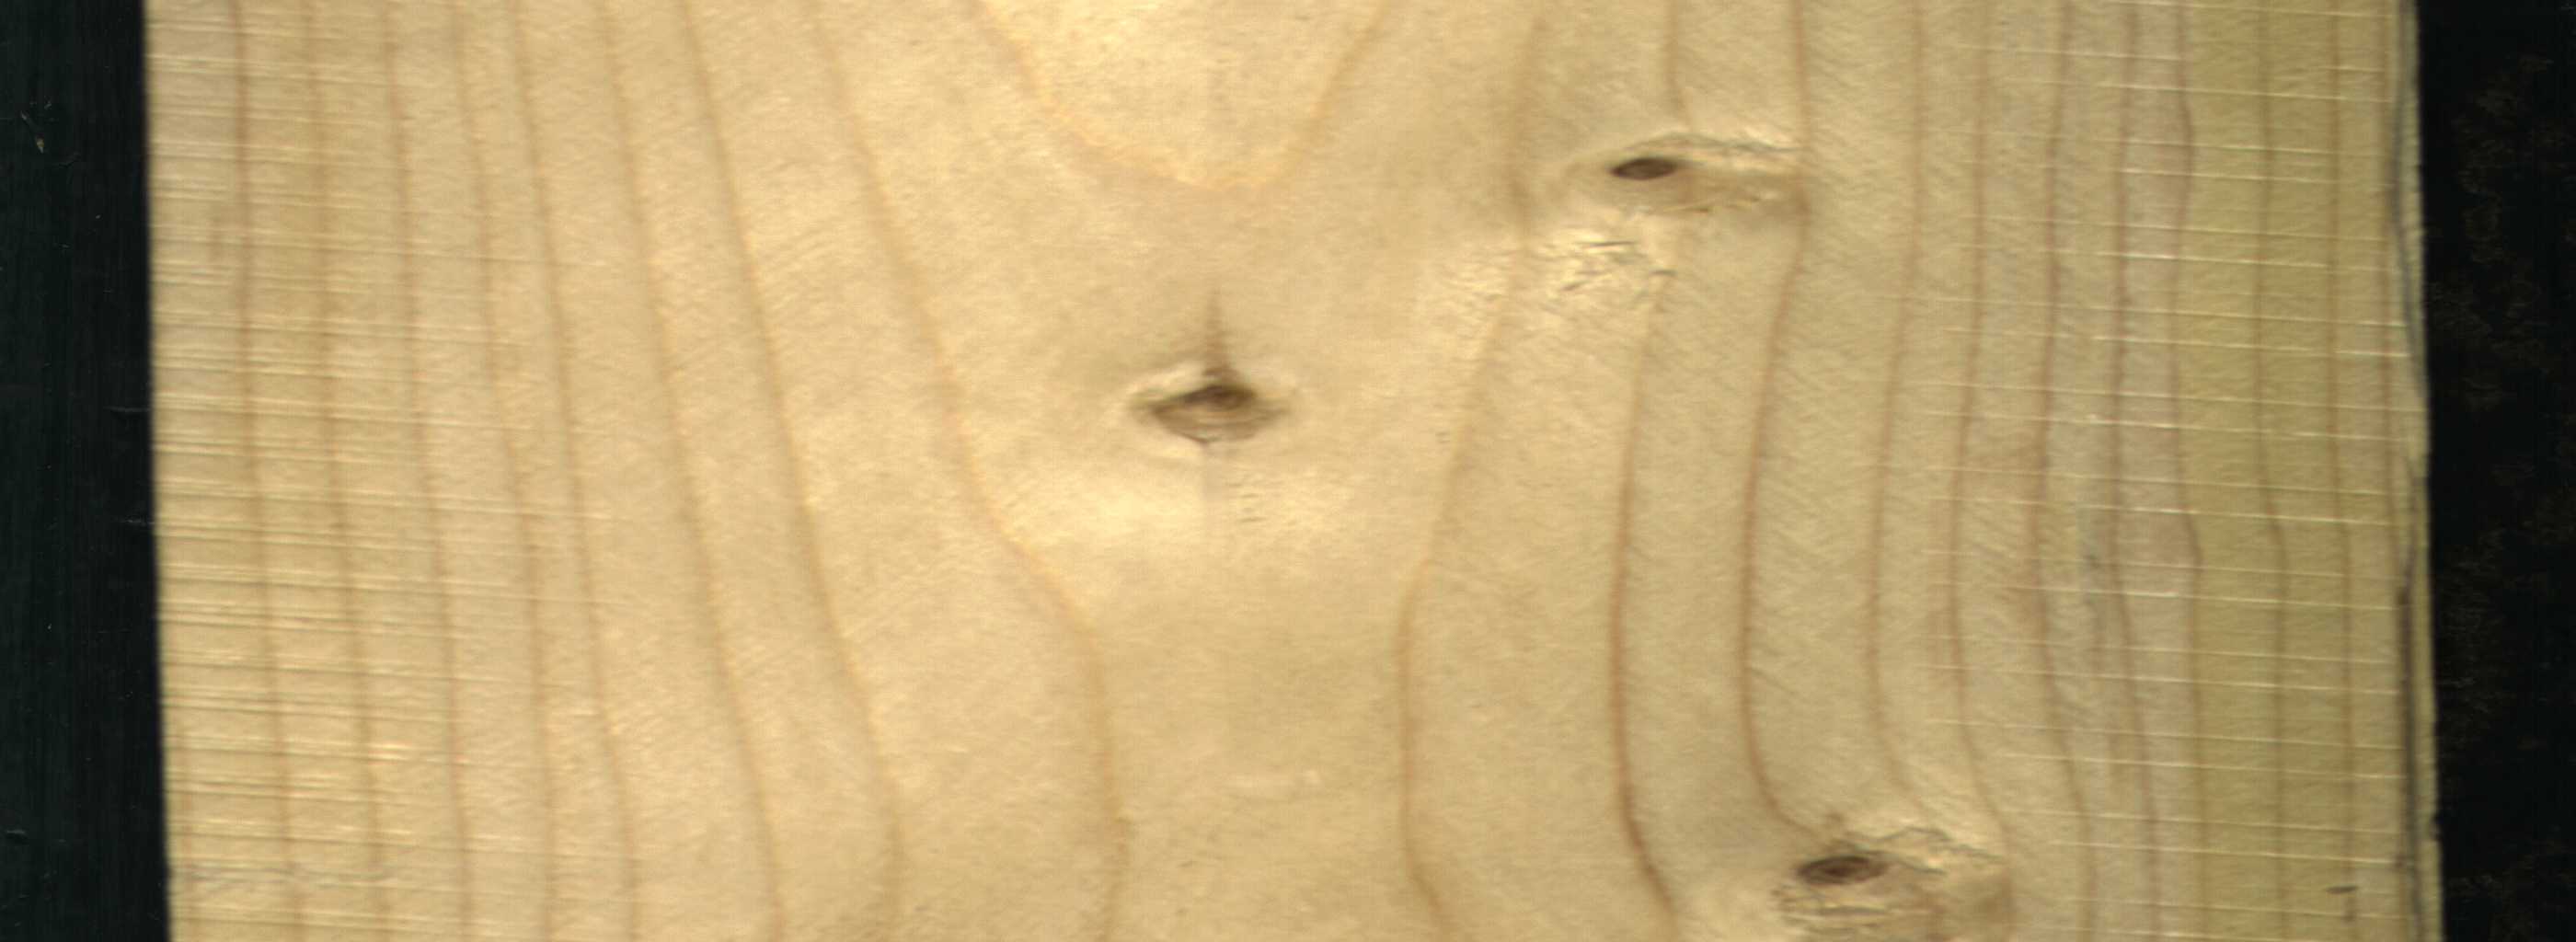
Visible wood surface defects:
Live_Knot
Live_Knot
Live_Knot